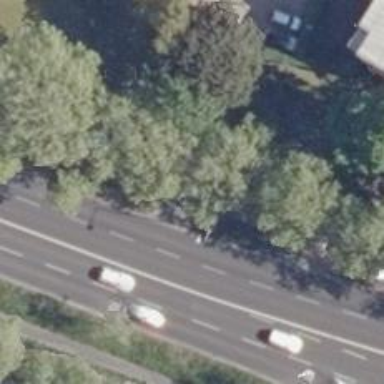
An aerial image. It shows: Asphalt cycleway.